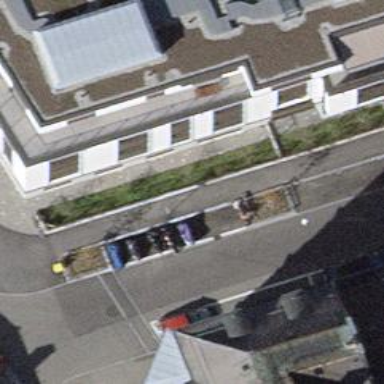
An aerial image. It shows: Bicycle parking facility.